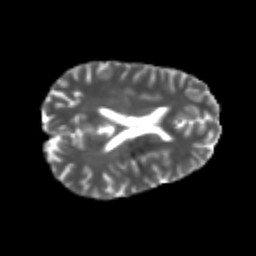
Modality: T2w
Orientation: axial
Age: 25
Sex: male
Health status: healthy
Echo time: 0.074 s